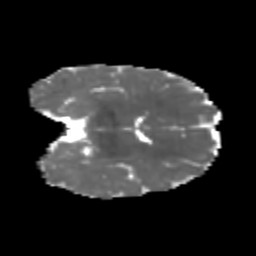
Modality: MD
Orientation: coronal
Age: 6
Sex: female
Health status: healthy